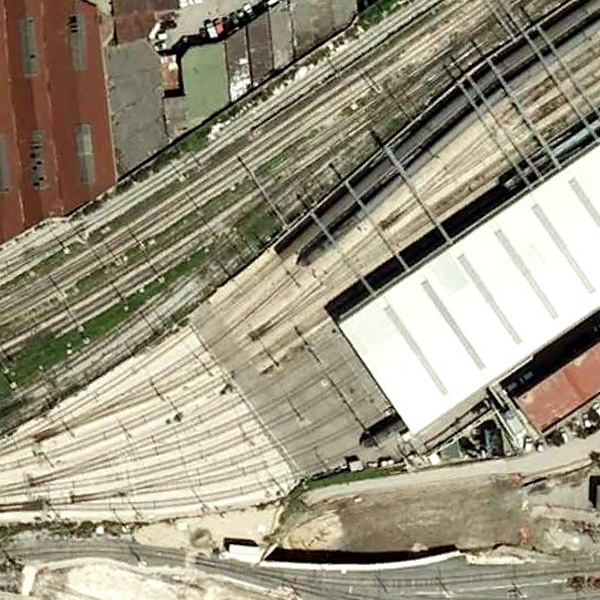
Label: RailwayStation